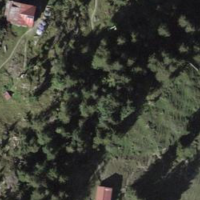
EUNIS habitat code: 23
Species observed at this site:
Pimpinella major
Nucifraga caryocatactes
Fringilla coelebs
Erebia ligea
Crepis pyrenaica